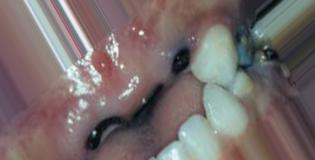
Condition: Caries